Question: I am new to node.js and I am trying to move away from using console.log for debugging everything. I am trying to use
'''
debug("test message")
'''
instead of console.log for everything.
I installed the debug npm package, and it instructed me to:
'''
set DEBUG=* node server.js
'''
But, with my express package, I get the following:

The app message in blue is the only relevant message to me since I am trying to use that instead of console.log. How can I get rid of these express logs? Do you think at some point they would be important?
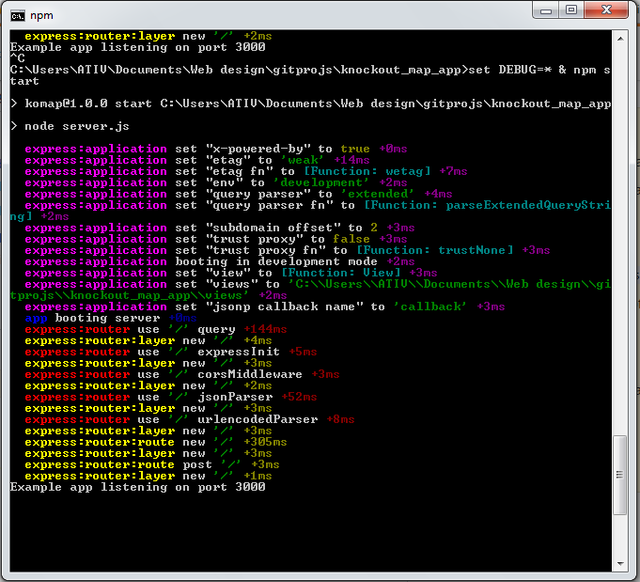
Answer: you can use it like
'dbg=debug('myserver:app')'
and output messages with
'dbg('A new message')'
also to output only those messages that you want
'set DEBUG=myserver:app node server.js'
you can also exclude with '-' or include like 'myserver:app,express:*'
with DEBUG environmental variable you can specify what to output or no. more information <URL> check the wildcards and examples